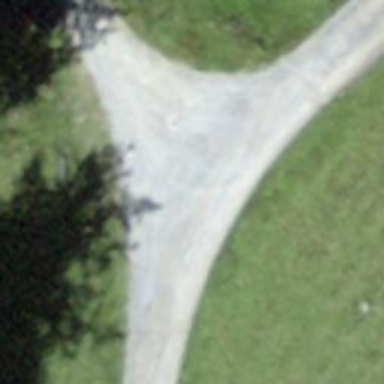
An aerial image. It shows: Guidepost providing information.